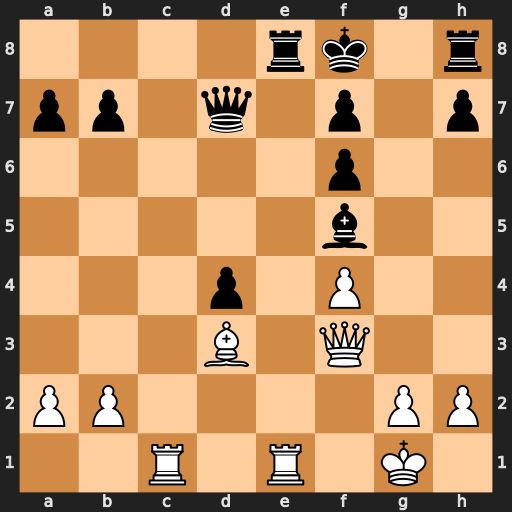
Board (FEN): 4rk1r/pp1q1p1p/5p2/5b2/3p1P2/3B1Q2/PP4PP/2R1R1K1
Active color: w
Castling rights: -
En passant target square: -
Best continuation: Rxe8+ Kxe8 Bxf5